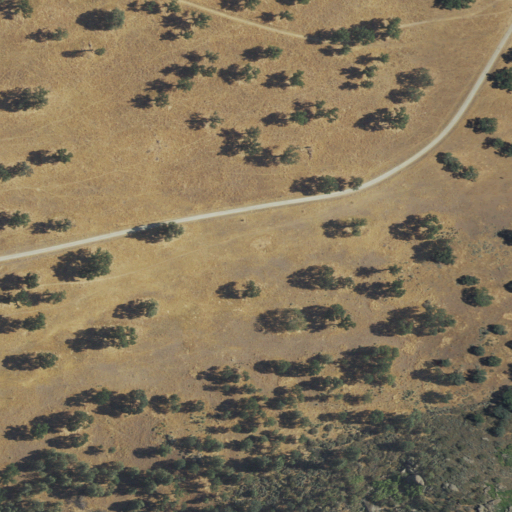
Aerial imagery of plain(s) in California named Oak Flat containing only shrub